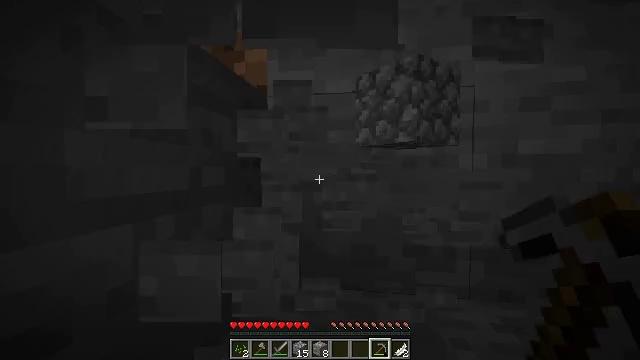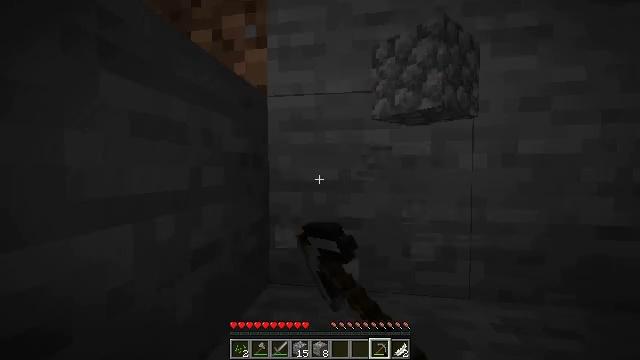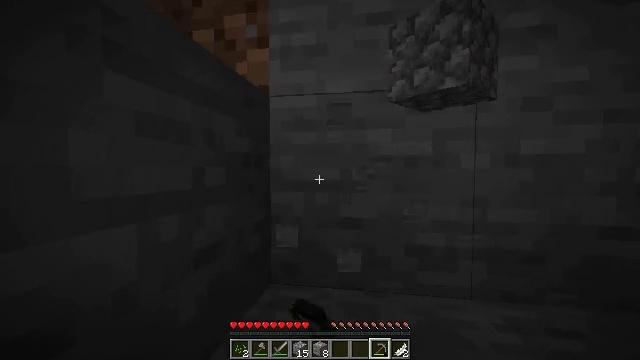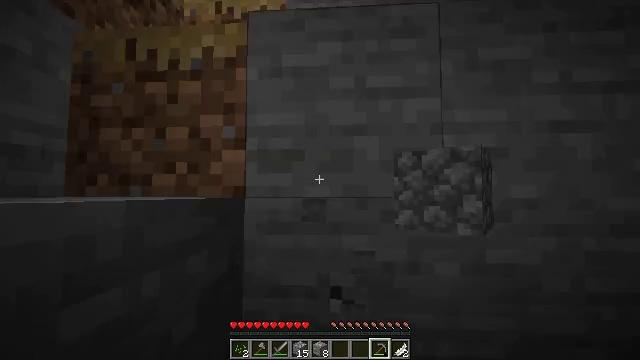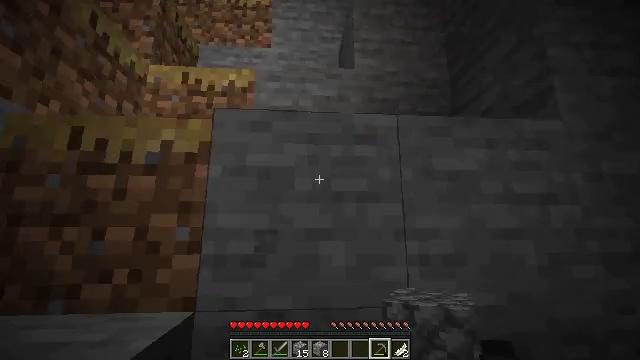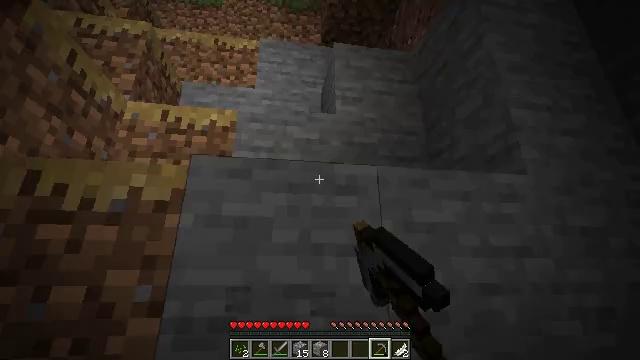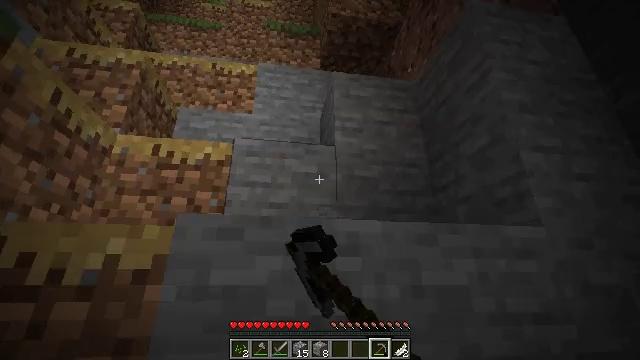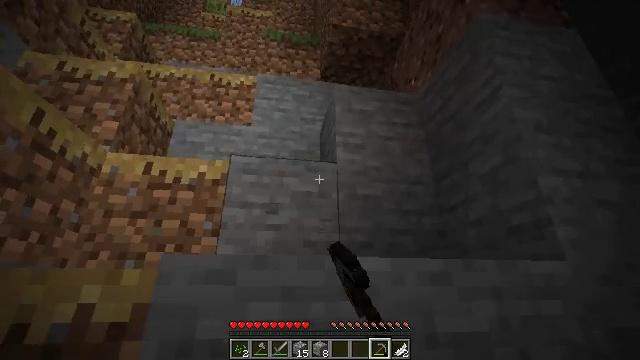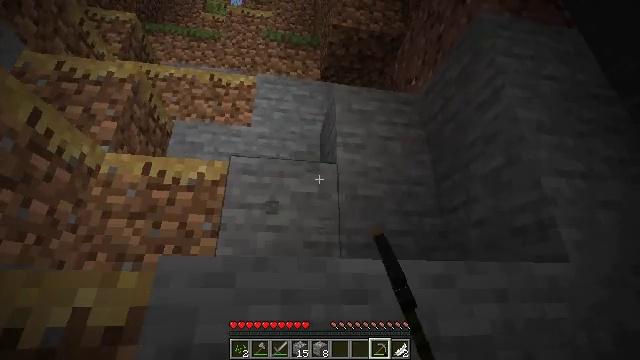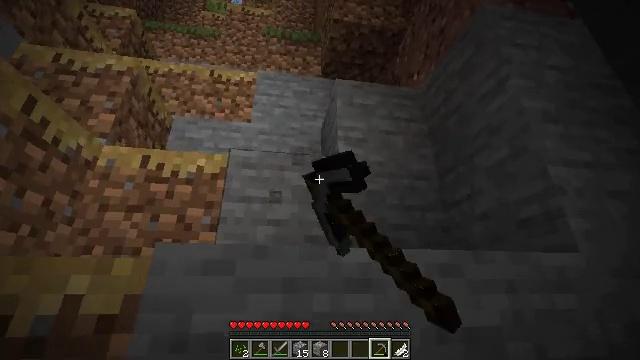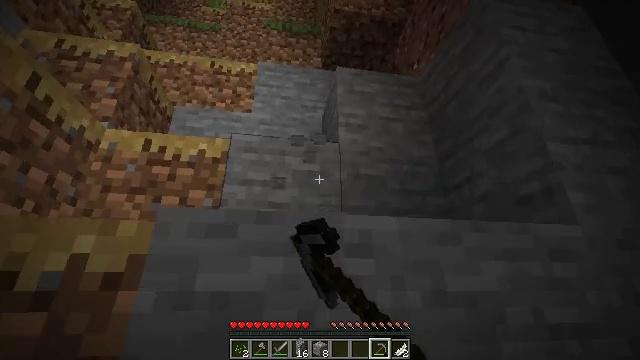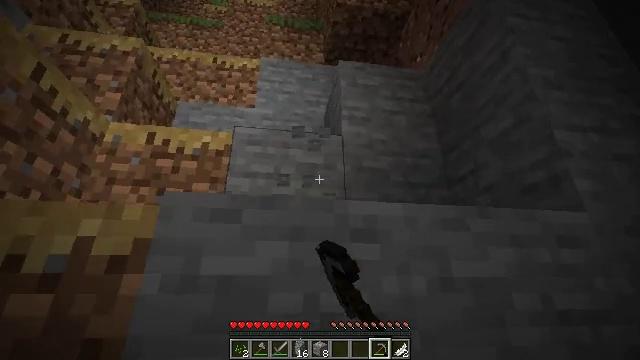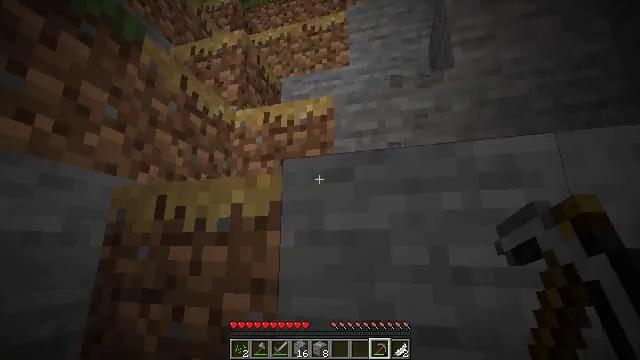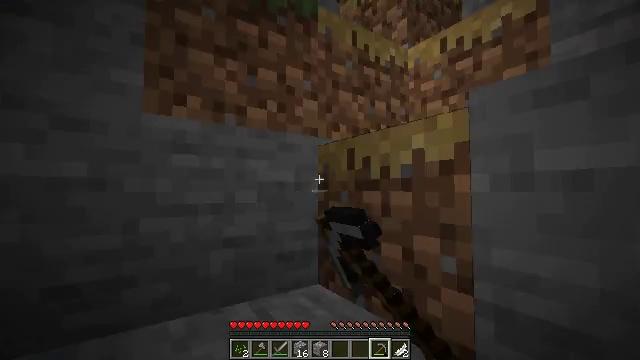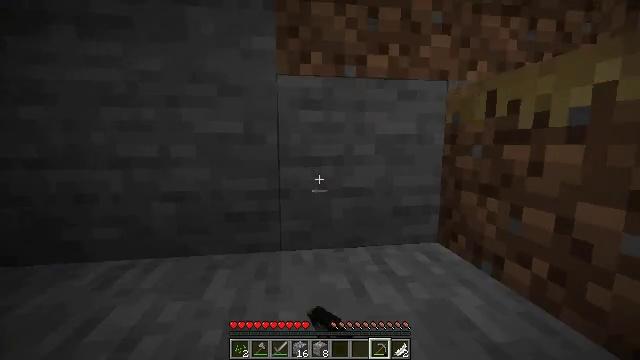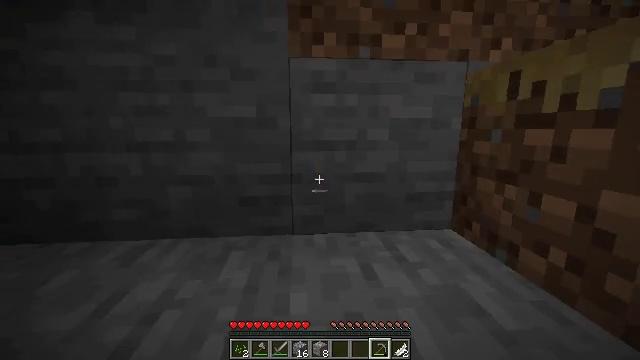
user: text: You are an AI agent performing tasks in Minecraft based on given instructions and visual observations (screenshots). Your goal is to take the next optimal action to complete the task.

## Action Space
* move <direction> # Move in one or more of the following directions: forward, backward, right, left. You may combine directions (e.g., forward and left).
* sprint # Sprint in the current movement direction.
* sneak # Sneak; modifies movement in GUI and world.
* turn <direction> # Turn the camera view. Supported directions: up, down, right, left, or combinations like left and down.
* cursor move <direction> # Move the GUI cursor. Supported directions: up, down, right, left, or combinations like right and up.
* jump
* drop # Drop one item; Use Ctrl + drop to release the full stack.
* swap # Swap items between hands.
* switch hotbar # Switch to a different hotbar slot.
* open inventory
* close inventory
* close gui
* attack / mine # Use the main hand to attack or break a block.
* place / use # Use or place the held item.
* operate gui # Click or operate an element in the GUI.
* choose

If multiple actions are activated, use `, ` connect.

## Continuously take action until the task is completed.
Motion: motion action
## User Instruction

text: Mine the stripped oak wood from a tree.
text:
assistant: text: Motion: attack / mine
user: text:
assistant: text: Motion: move forward, attack / mine
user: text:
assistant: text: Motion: move forward, turn right and up, attack / mine, jump
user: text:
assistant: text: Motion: move forward, turn right and up, attack / mine, jump
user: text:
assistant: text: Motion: move forward, turn right and up, attack / mine, jump
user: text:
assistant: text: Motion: move forward, turn up, attack / mine, jump
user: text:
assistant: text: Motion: move forward, turn up, attack / mine, jump
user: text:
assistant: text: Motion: attack / mine
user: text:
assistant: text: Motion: attack / mine
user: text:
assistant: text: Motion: attack / mine
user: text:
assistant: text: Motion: attack / mine
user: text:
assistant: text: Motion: turn left and down, attack / mine
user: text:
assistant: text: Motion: turn left and down
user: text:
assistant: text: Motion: turn left and down
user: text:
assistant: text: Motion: turn left and down
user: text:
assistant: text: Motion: turn down
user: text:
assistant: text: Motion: move forward, turn down
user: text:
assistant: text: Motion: move forward, turn right and down, jump
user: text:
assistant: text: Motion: move forward, turn right and down, jump
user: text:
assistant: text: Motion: move forward, turn right and down, jump
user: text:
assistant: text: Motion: move forward, turn right and down, jump
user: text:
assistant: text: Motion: move forward, turn right, jump
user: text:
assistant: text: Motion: move forward, turn right and up, jump
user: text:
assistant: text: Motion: move forward, turn right and up, jump
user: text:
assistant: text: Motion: move forward, turn right, jump
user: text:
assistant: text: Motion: move forward, turn up, jump
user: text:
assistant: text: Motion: move forward, turn right and up, jump
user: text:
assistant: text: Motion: move forward, turn right and up, jump
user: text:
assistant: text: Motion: move forward, turn right and up, jump
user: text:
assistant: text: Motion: move forward, turn right and up, jump